Question: In VCL Applications there's 'BorderWidth' property in 'Forms' which is very useful for me. I cannot find this option in 'Firemonkey' Applications. If it doesn't exist, what should I use instead of that?
Thanks for your help.

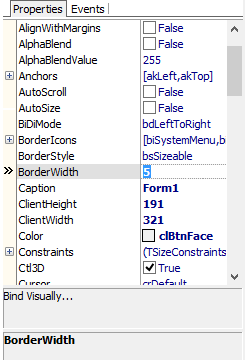
Answer: The closest you can get is to use the 'Padding' property (also found in the VCL). The main practical difference is that where 'BorderWidth' affects the client area coordinates, 'Padding' doesn't. E.g., if 'ClientWidth' originally read '100' and you set 'BorderWidth' to '5', then 'ClientWidth' would become '90' and the width of a top-aligned 'TEdit' become '90' too; set 'Padding' to '(5, 5, 5, 5)', and 'ClientWidth' will stay '100' even though the 'TEdit''s width will go down to '90'.
That said, be warned that in XE2 and XE3, the 'Padding' and 'Margins' properties in FMX were mistakenly the wrong way round, so if you're using those versions, it's the 'Margins' property to use.